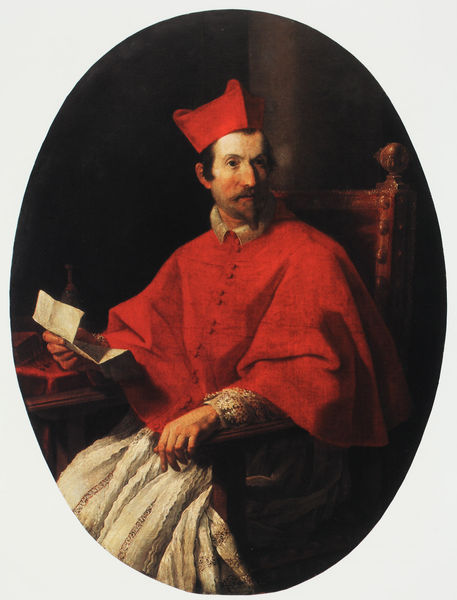
Titel: Porträt des Kardinals Francesco Barberini
Künstler: Andrea Sacchi
Institution: Köln, Wallraf-Richartz-Museum, Inv.-Nr. Dep. 334
Schlagwörter: gemälde, hand, mann, weiß, sitzen, braun, bunt, hut, nase, schwarz, stuhl, säule, tisch, blick, rot, malerei, bart, hemd, mütze, gesicht, kragen, spitze, ärmel, portrait, porträt, kirche, geistlicher, mantel, sitzend, gewänder, blatt, knopf, oval, papier, armlehne, papst, lesen, knöpfe, stola, lehnstuhl, religion, kugel, kardinal, tizian, spitzbart, knauf, talar, pfarrer, brief, schreiben, pastor, priester, heilig, cape, medici, sptze, porträtmalerei, ornant, kircje, armlehne3, dreivierteprofil